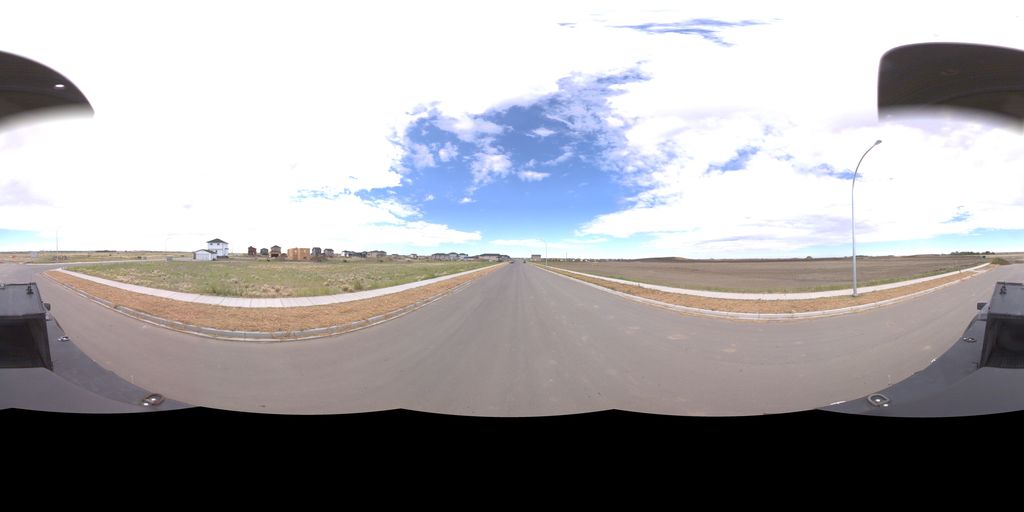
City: saskatoon